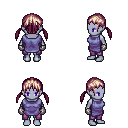
a pixel art fantasy rpg character, female body template, dark elf, purple skin, chain tabard jacket, magenta pants, white blonde twin-tailed hairstyle, metal gloves, four views (front, back, left, right), 2x2 character sprite sheet, small pixel art, hard edges, no anti-aliasing